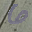
Label: 6